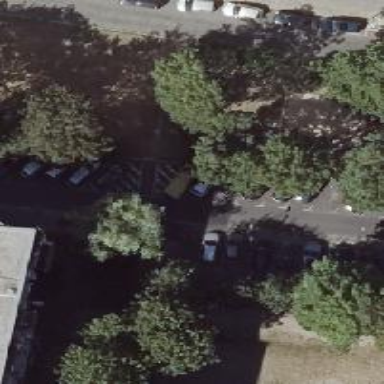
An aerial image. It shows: Residential road with asphalt surface and separate parking on both sides.